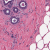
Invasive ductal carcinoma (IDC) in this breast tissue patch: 0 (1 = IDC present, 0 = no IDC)